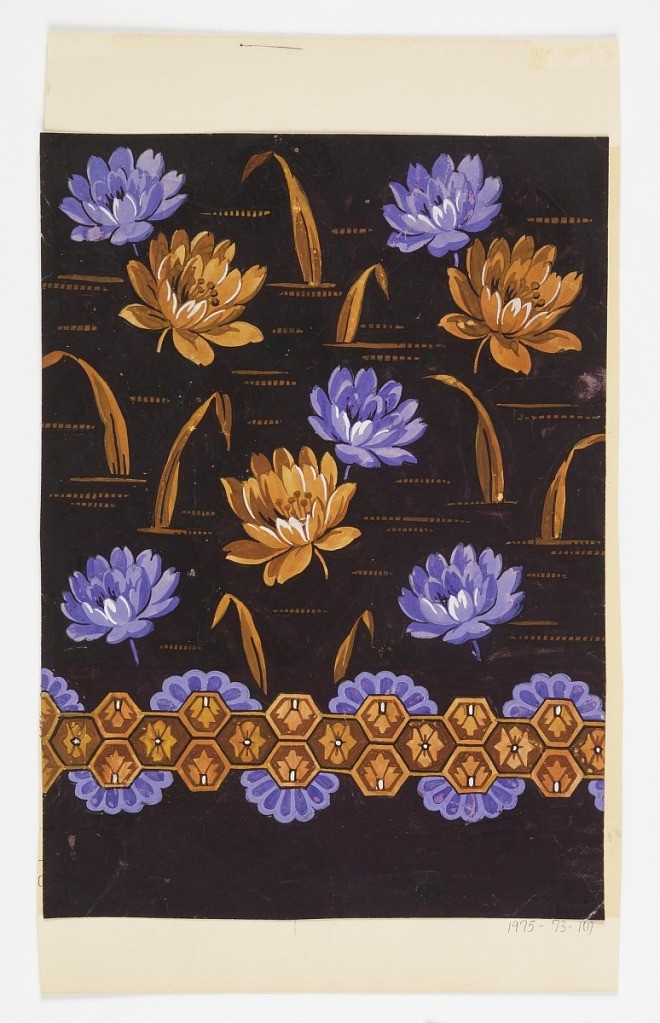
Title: Drawing
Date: late 19th century
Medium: Brush and gouache on cream paper, lined
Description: Staggered violet and brown blossoms and leaves on black ground. Band of tan hexagons and partial violet blossoms in lower margin.